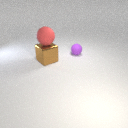
small purple rubber sphere to the right of large brown metal cube